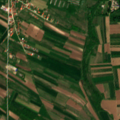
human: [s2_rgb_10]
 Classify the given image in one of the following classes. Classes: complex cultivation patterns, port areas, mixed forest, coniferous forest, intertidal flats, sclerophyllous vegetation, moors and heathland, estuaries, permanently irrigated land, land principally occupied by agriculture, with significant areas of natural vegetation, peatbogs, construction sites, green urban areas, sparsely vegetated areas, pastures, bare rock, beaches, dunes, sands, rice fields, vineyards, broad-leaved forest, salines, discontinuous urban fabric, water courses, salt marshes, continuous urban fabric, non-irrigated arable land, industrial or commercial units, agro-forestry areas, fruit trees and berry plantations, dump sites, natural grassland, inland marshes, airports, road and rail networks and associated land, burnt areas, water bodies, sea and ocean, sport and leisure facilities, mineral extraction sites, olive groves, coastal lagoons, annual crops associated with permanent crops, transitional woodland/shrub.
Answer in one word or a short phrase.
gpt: discontinuous urban fabric, non-irrigated arable land, complex cultivation patterns, land principally occupied by agriculture, with significant areas of natural vegetation